Question: This is a program trying to make a linked list.
'''
#include <iostream>
using namespace std;
struct node {
char name[20];
int age;
int height;
node* next; // Pointer to the next node
};
node* startPTR = NULL; // Start Pointer (root)
// This pointer permanantly points to the start of the list
// Initially there are no nodes
void addNode_AT_END(); // prototype for the function that 'adds nodes at the end'
int main() {
do {
addNode_AT_END();
cout << "Add more ?";
char ch;
cin >> ch;
} while( ch == 'y');
}
void addNode_AT_END() {
node *temp1;
node *temp2;
temp1 = new node; // We declare space for a pointer item and assign a temporary pointer to it
//*temp1 is the node that it points to
cout << "Enter the name : ";
cin >> temp1->name;
cout << endl << "Enter the age : ";
cin >> temp1->age;
cout << endl << "Enter height : ";
cin >> temp1->height;
temp1->next = NULL; // indicates that this node when inserted in the list will be the last node
if( startPTR == NULL) {
startPTR = temp1; // In the empty list last node will be the first node
} else {
temp2 = startPTR;
while( temp2->next != NULL )
temp2 = temp2->next;
temp2->next = temp1;
}
'''
}
From this program this is what i understand :

If the figure after the second call to the function 'addNode_AT_END' is true, then what does 'temp2->next' in the statement 'while( temp2->next != NULL )' contain ?
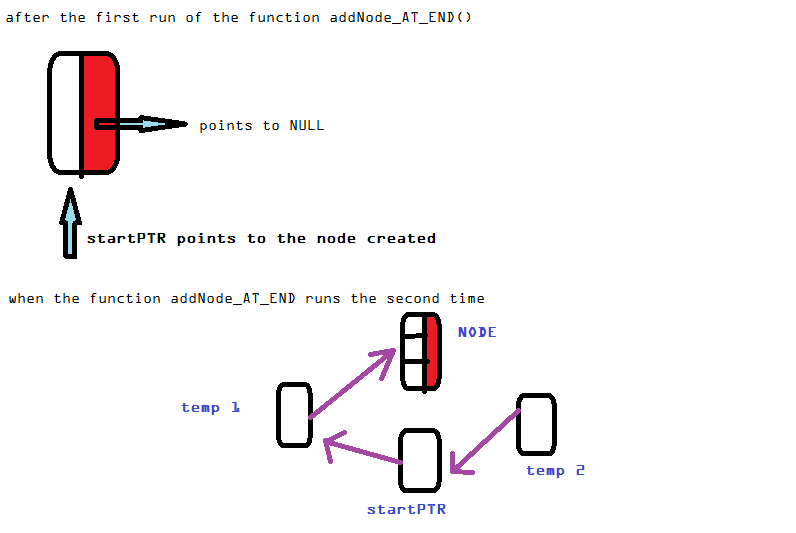
Answer: Your diagrams are incorrect. start = temp2 does means that start and temp2 pointers both point to the same node. Your diagram shows the next field of the temp2 pointer holds the address of start . Also after doing 'start->next = temp1' does not mean that if you get some new node value in 'temp1' (in the next function call), the 'start->next' will still keep pointing to the new value just allocated in 'temp1'. It will hold the old value that was in before you overwrote it with the new one. 'start->next = temp1' simply copies the value in 'temp1' ie. an address to the variable (pointer variable) the next component of the node pointed by start which is 'start->next' . After that there is no connection between start and 'temp1'.
In linked list context "temp1 ----> temp2" means the 'next' field of the node whose address is stored in 'temp1', holds the address of the node with an address which was held or is held by 'temp2' . Now after you change the value of the pointer variable 'temp2' does not change the 'next' field of the node held at address stored in 'temp1'. 'temp1->next' still contains the value which it stored before.
'start->next = temp''start''temp1''start->next''temp1'
note that by saying "start is pointing to temp1" means that the address
'''
while (temp2->next != NULL)
temp2 = temp2->next;
'''
will break when 'temp2->next = NULL' which means that 'temp2' points to the last node of the list. At this point 'temp2->next = temp1' links the newly allocated node after the node currently pointed by 'temp2'. Which is simply adds the new node at the end.
'''
At the end of the above while loop
temp2
|
V
(start) ----> (n1) ----> (n2) ----> (n3) . . . (n(n-1)) ----> (nn) ----> NULL
temp2->next = temp1 makes
temp2
|
V
(start) ----> (n1) ----> (n2) ----> (n3) . . . (n(n-1)) ----> (nn) ----> (temp1)--->NULL
because temp2 holds the address of (nn) therefore linking the new node to the next node of the last node.
'''
First time:
'''
start = NULL
a new address is allocated and the address stored into temp1 pointer. Also temp->next = NULL
if condition becomes true and temp1 is assigned to start
start = temp1
List state
start = addr1;
|
V
(addr1) ----> (NULL)
'''
Second time:
'''
a new node is allocated and the address of the new node is stored into 'temp1'. Let this address be 'addr2'. Now 'temp1' contains the value 'addr2'
start is NOT NULL, as start has addr1 in it from the last call.So the else part is true and we get the address of the start node 'addr1' into temp2.
temp2 = start;
which means temp2 now points to 'addr1'
while loop is encountered. The first iteration the condition 'temp2->next != NULL' is FALSE. This is because 'temp2' points to 'addr1' and the next pointer field of 'addr1' has NULL from the last time the function is called. Therefore the while loop terminates.
The next statement does 'temp2->next = temp1' . 'temp2' points to 'addr1' address, and the address of the newly allocated node 'addr2' contained in 'temp1' is assigned into the next field of the node whose address is stored into 'temp2'. Which actually assigns the address 'addr2' to the next field of the node identified by the address 'addr1'.
temp1 = addr2 after allocation
start = addr1;
|
V
(addr1) ----> (NULL) at begining
^
|
temp2
after temp2->next = temp1
start = addr1;
|
V
(addr1) ----> (addr2) ----> (NULL) at end
^
|
temp2
'''
Third time:
'''
temp1 = addr3 new node address allocated
start = addr1;
|
V
(addr1) ----> (addr2) ----> (NULL) at start
^
|
temp2
start = addr1;
|
V
(addr1) ----> (addr2) ----> (NULL) next iteration after temp2=temp2->next
^
|
temp2
we can see temp2->next = NULL and while condition is false. Note that temp2 contains itself the address addr2, and thus temp2->next is NOT addr2, it is NULL.
start = addr1;
|
V
(addr1) ----> (addr2) ----> (NULL) next iteration after temp2=temp2->next
^
|
temp2
After linking: temp2->next = temp1;
start = addr1; temp1 the address addr3 (new node)
| | is stored in temp1. this address is assigned
V V to the next node of temp2, replacing NULL
(addr1) ----> (addr2) ----> (addr3) ----> (NULL)
^
|
temp2
'''
The pointers are the means to travel/traverse through the list. The starting address of the list is held in a pointer 'start'. As the next field of each node points to the next node, if we get the 'start' node, then by following the next fields sequentially we can visit each node. 'temp1' and 'temp2' are pointers with which the traversals are done, they act as temporary pointers, 'temp1' is used to hold the newly allocated node, and 'temp2' is used to travel through the list by following the 'next' links till the last, when the last link is found (detected by the NULL pointer in the next field), the NULL link of this last node is replaced by the newly allocated node held by 'temp1' . As now the node held by 'temp1' is linked/added to the end of the list, 'temp1' is reused to hold another new node.